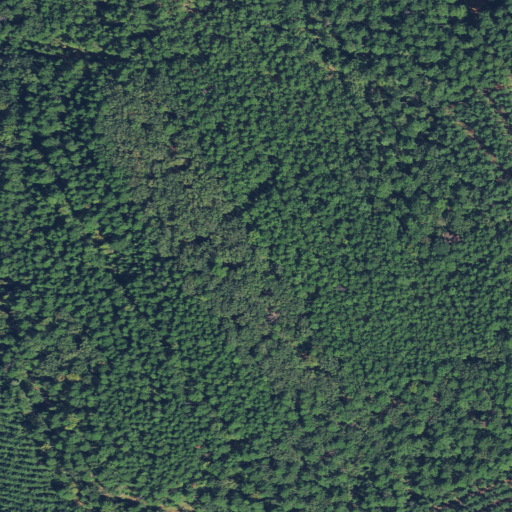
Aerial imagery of mountain in Texas named Helms Mountain containing evergreen forest, mixed forest, and deciduous forest